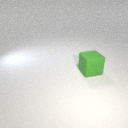
large green rubber cube